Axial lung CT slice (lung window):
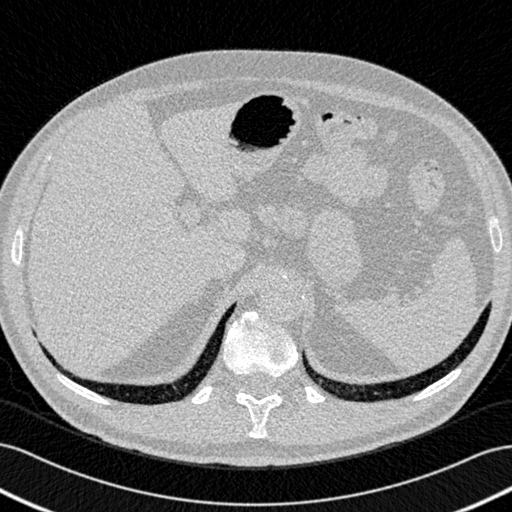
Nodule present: no